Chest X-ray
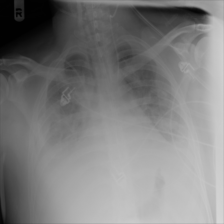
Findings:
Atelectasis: negative
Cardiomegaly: negative
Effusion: positive
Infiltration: positive
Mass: negative
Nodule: negative
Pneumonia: negative
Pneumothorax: negative
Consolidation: negative
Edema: negative
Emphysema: negative
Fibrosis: negative
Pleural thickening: negative
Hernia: negative